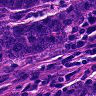
Metastatic tissue present: yes